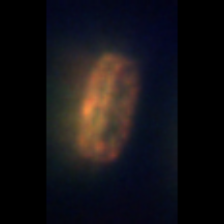
Taxon: Pennate
Group: Diatoms